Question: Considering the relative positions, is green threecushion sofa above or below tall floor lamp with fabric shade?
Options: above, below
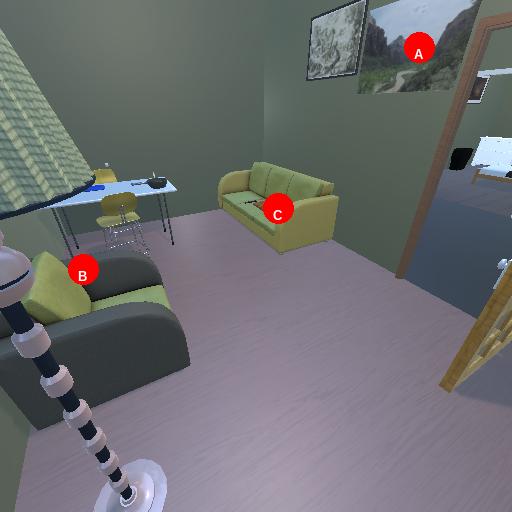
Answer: above